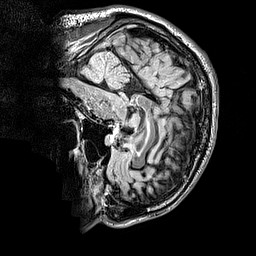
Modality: FLAIR
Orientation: sagittal
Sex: male
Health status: ill
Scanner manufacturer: siemens
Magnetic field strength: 3 T
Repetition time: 5 s
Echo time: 0.388 s